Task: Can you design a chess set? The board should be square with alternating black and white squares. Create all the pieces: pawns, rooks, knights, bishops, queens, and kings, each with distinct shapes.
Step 4562:
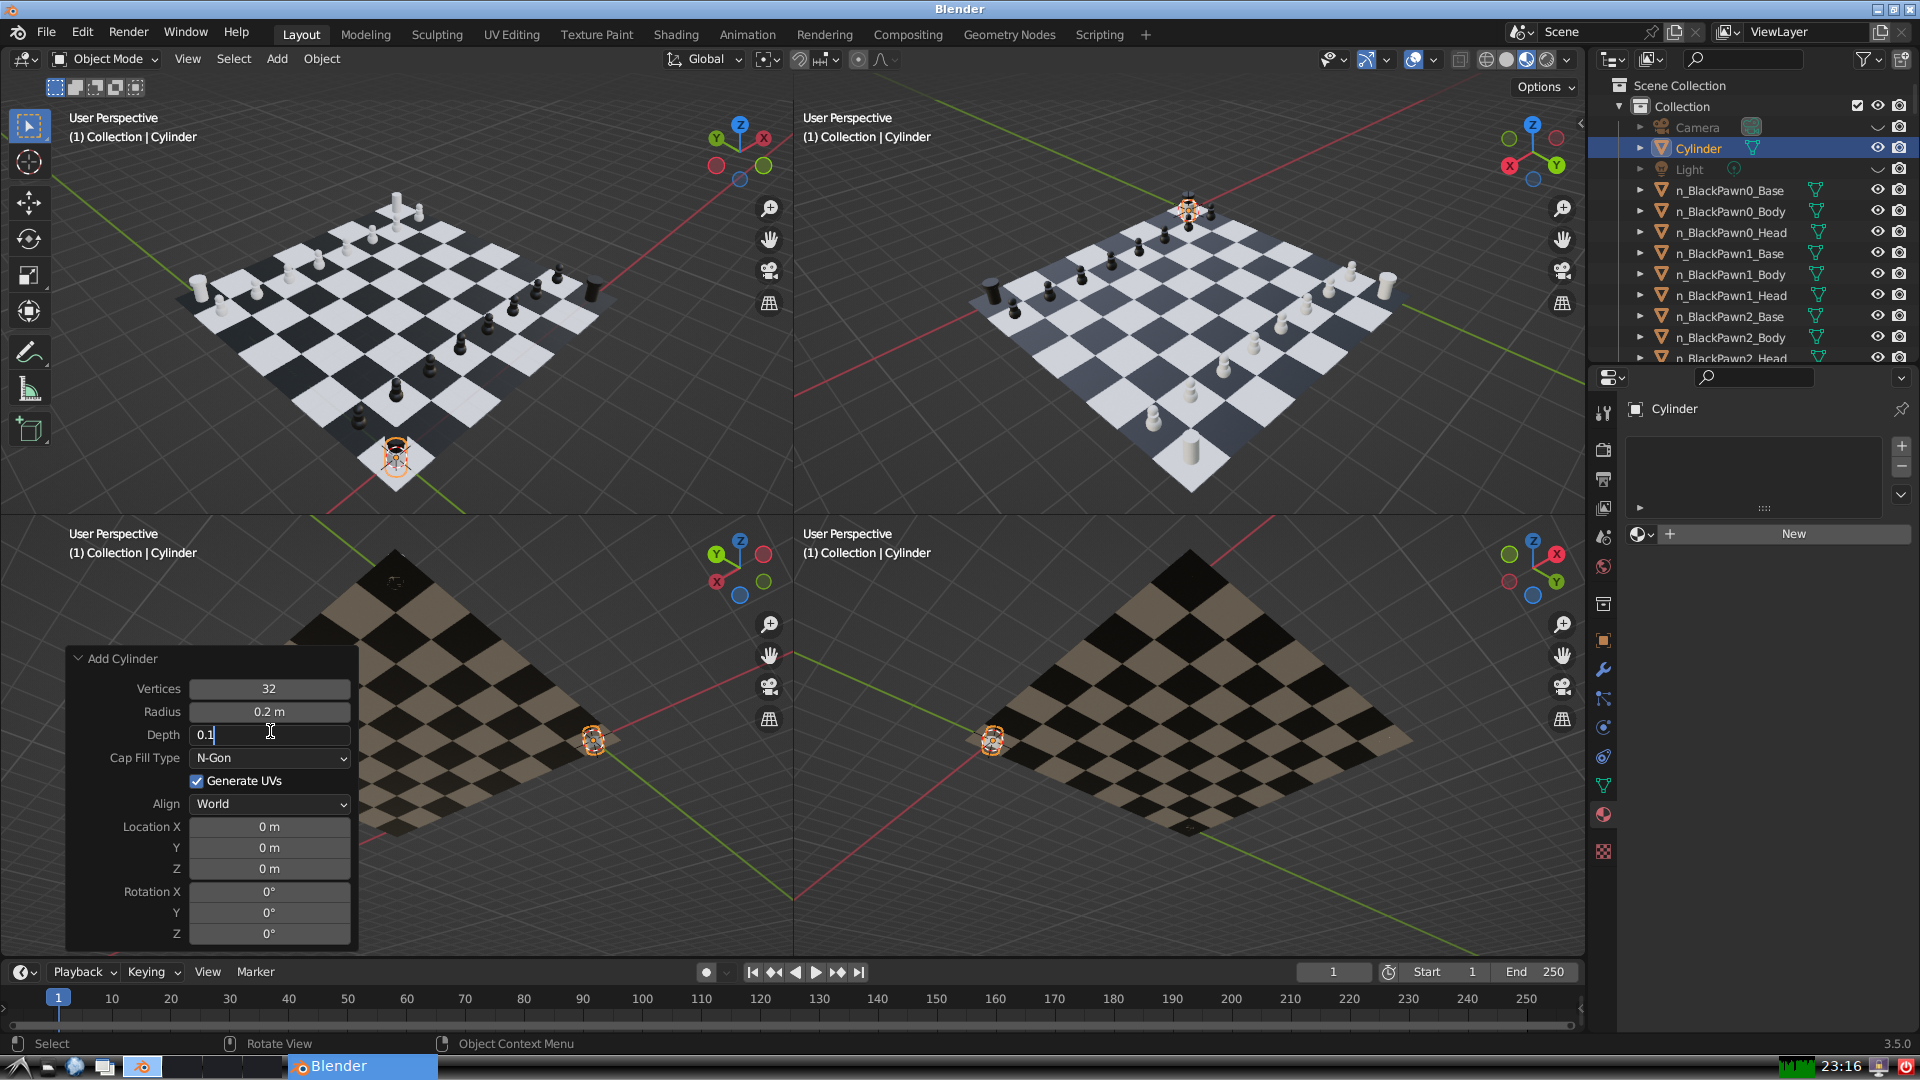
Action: {"key_press": ['Return']}